Question: I have been looking for the name of that item but I don't know how to search correctly for its name. Can anyone tell me what the item is and some examples?

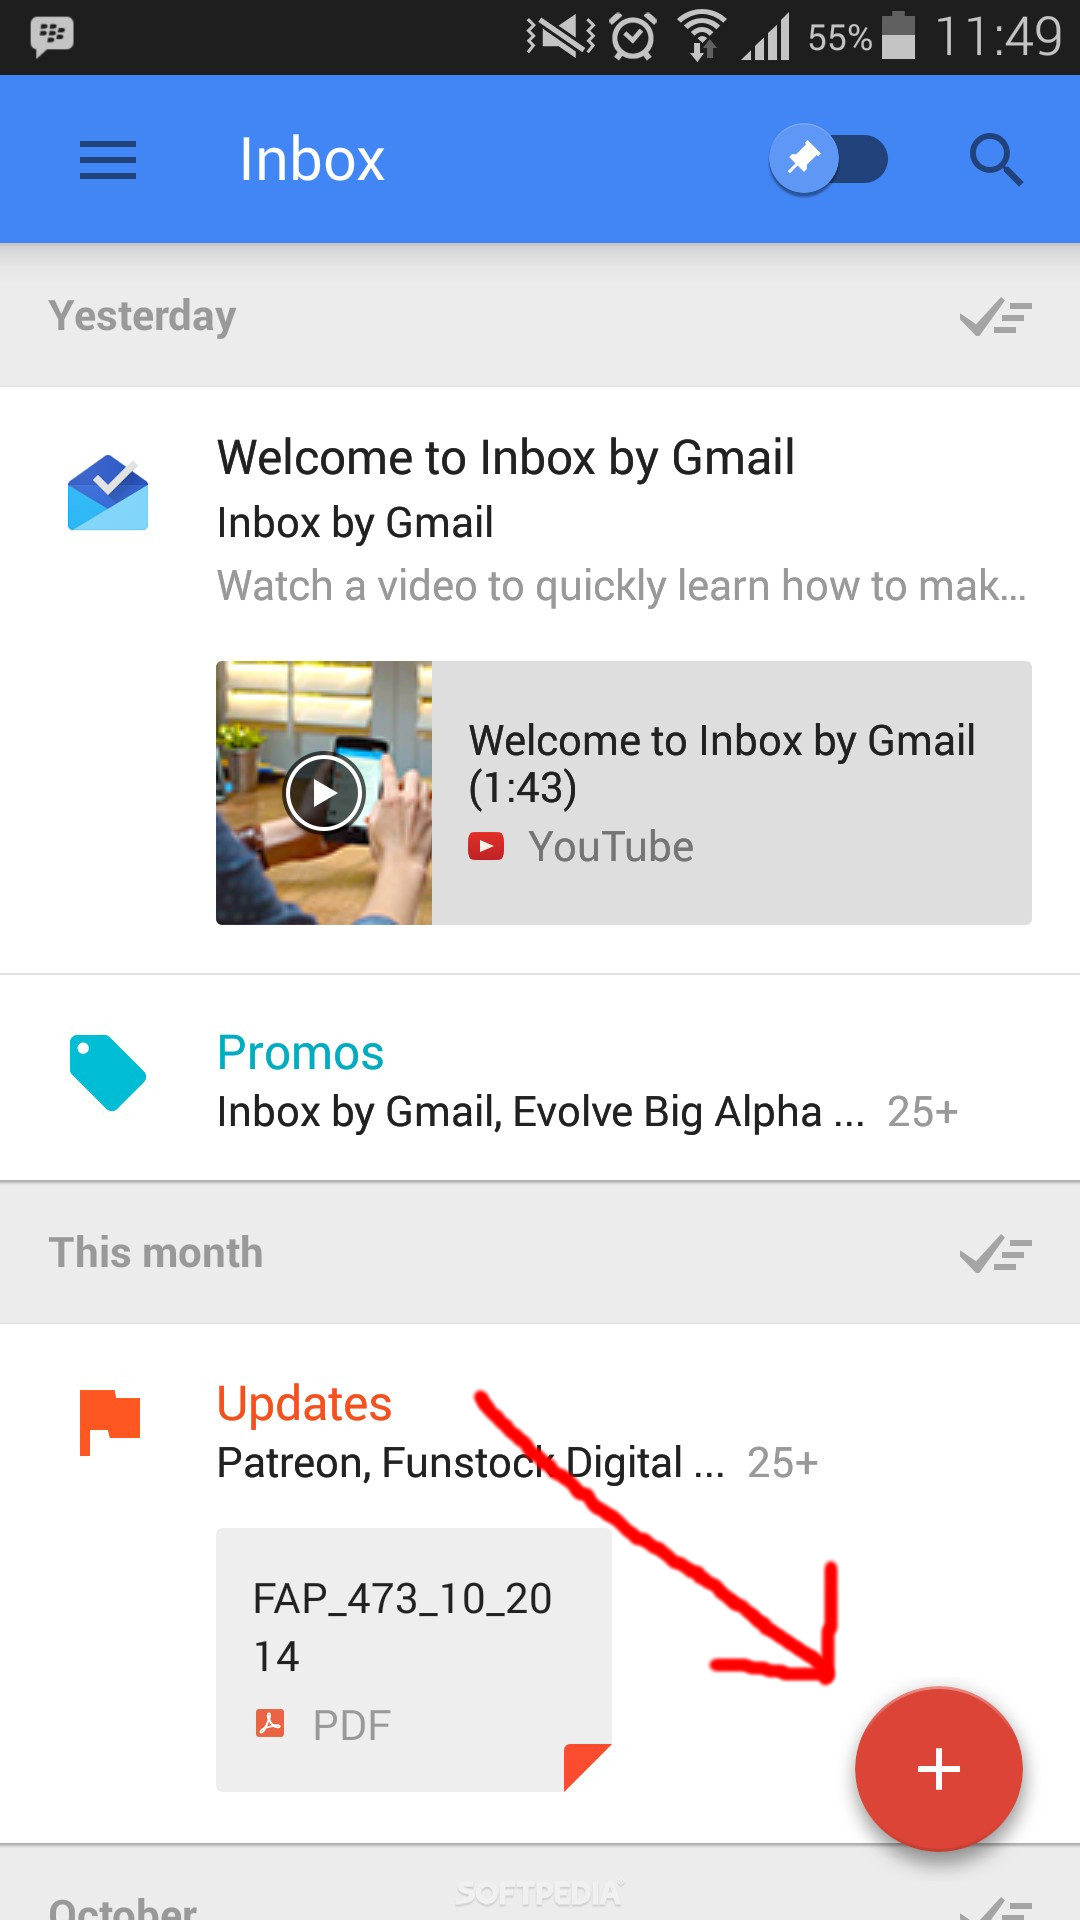
Answer: The name of the component is 'FloatingActionButton'. This concept was added in API 21 - Lollipop.
Here are some useful links about this element:
- <URL>
Here are some libs:
- <URL>